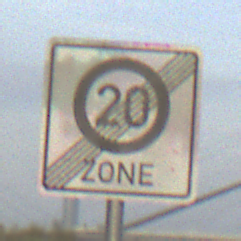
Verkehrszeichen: EndeZone20
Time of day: SunriseSunset
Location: Outdoor (Urban)
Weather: PartlyCloudy
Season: NotSpecified
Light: Natural